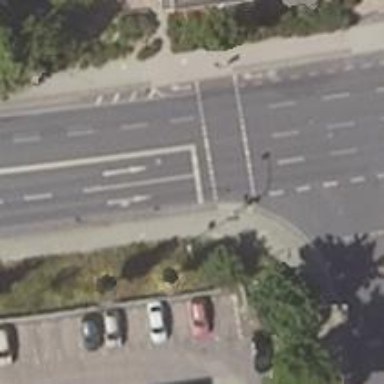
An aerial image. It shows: Road crossing with traffic signals.